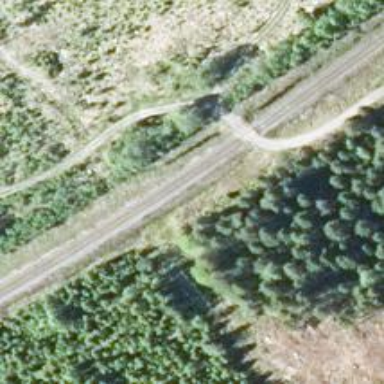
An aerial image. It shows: Continuous rail for railway.